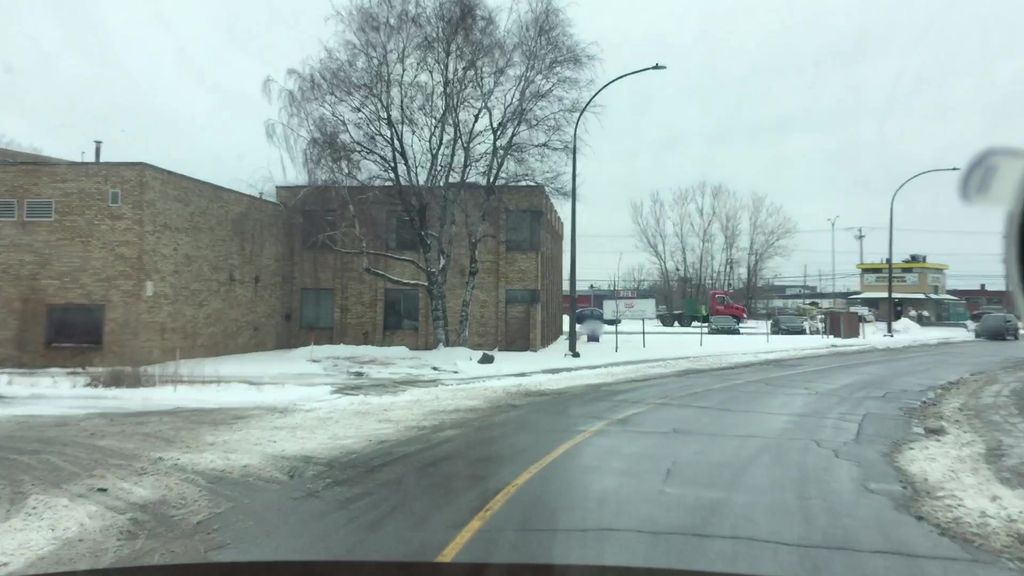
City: montreal